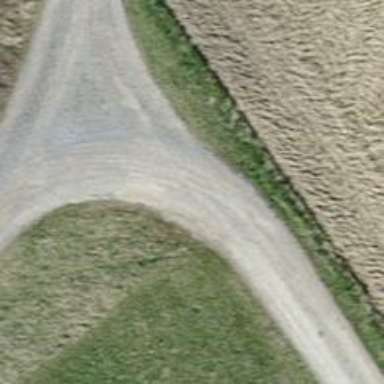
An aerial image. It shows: Track with pebblestone surface. The track has grade4 tracktype.